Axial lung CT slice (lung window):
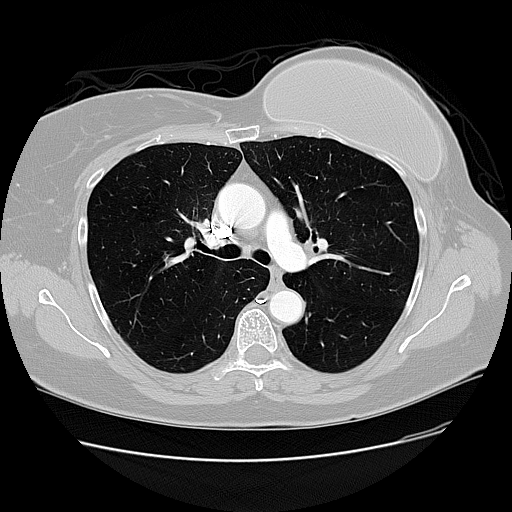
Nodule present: no